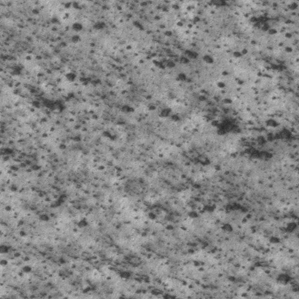
Label: frost